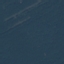
Label: Forest